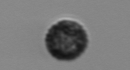
Label: Pseudochattonella_farcimen